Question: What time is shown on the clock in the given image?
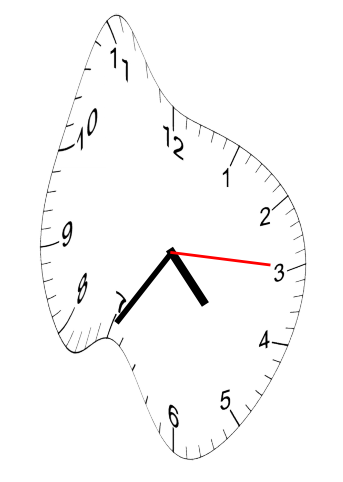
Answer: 04:35:15